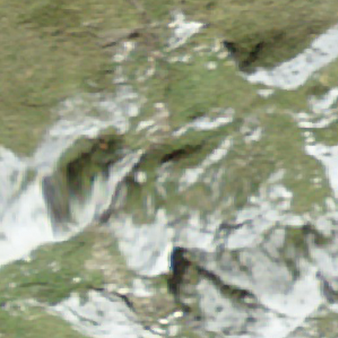
Label: other